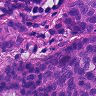
Metastatic tissue present: yes